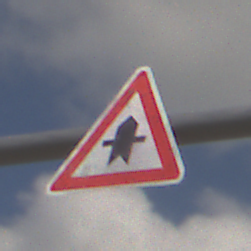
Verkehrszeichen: Vorfahrt
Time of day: Midday
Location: Outdoor (RoadRail)
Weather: PartlyCloudy
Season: NotSpecified
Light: Natural